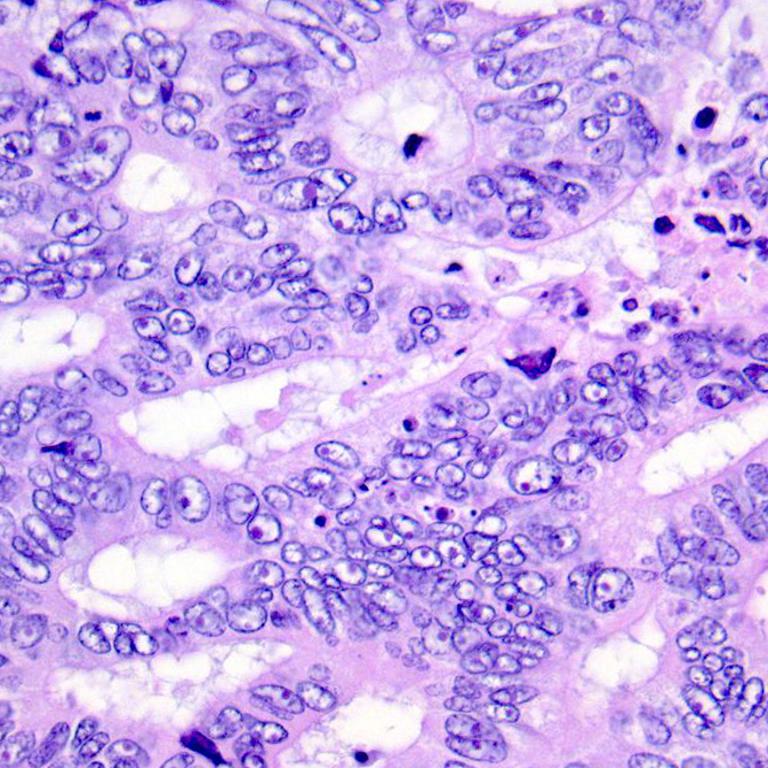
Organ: colon
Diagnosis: adenocarcinomas